Question: I have a combobox which has checkbox as its combobox.itemtemplate.
'''
<ComboBox Name="comboBoxTest"
SelectedValuePath="Test"
SelectedItem="{Binding SelectedTest, Mode=TwoWay, UpdateSourceTrigger=PropertyChanged}"
SelectedValue="{Binding SelectedTest, Mode=TwoWay, UpdateSourceTrigger=PropertyChanged}"
ItemsSource="{Binding Test, Mode=TwoWay, UpdateSourceTrigger=PropertyChanged}"
TextBoxBase.TextChanged ="comboBoxTest_TextChanged" Grid.ColumnSpan="2"
TextSearch.TextPath="Model" >
<ComboBox.ItemTemplate>
<DataTemplate>
<CheckBox Name="checkBoxTest"
Content="{Binding Test}"
Click="checkBoxTest_Click"/>
</DataTemplate>
</ComboBox.ItemTemplate>
</ComboBox>
'''
An "--Select All--" item has been add into the result list when the result list is produced.

When user checks on the "All" item, the other checkboxes should be checked as well.
I am using the codes below but it doesn't work.
'''
if (checkBoxTest.Content.ToString().Equals("--Select All--"))
{
foreach (object item in comboBoxTest.Items)
{
ComboBoxItem comboBoxItem = comboBoxTest.ItemContainerGenerator.ContainerFromItem(item) as ComboBoxItem;
FrameworkElement element = comboBoxItem.ContentTemplate.LoadContent() as FrameworkElement;
CheckBox checkBox = element.FindName("checkBoxTest") as CheckBox;
checkBox.IsChecked = true;
}
}
'''
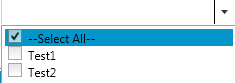
Answer: There are few issues in your code let me first tell you about those issue.
1. your if condition for identifying the "Select All" checkbox is incorrect. Your need to use Contains() instead of equals()
2. The checkbox you are fetching is not the correct one within the comboBox Item. If you try to see the checkBox.Content property you will see null as result.
See below code to select all the checkboxes within the comboBox when "Select All" checkbox is checked.
Your Checkbox Click event should be as below.
'''
private void checkBoxTest_Click(object sender, RoutedEventArgs e)
{
CheckBox checkBoxTest = e.Source as CheckBox;
if (checkBoxTest == null)
return;
if (checkBoxTest.Content.ToString().Contains("Select All") && checkBoxTest.IsChecked == true)
{
foreach (object item in comboBoxTest.Items)
{
ComboBoxItem comboBoxItem = comboBoxTest.ItemContainerGenerator.ContainerFromItem(item) as ComboBoxItem;
if (comboBoxItem == null)
{
return;
}
CheckBox checkBox = FindVisualChildByName<CheckBox>(comboBoxItem, "checkBoxTest");
checkBox.IsChecked = true;
}
}
}
'''
I have added a new method to fetch the visual child within any element from the name of the child and its type.
'''
private static T FindVisualChildByName<T>(DependencyObject parent, string name) where T : DependencyObject
{
for (int i = 0; i < VisualTreeHelper.GetChildrenCount(parent); i++)
{
var child = VisualTreeHelper.GetChild(parent, i);
string controlName = child.GetValue(NameProperty) as string;
if (controlName == name)
{
return child as T;
}
T result = FindVisualChildByName<T>(child, name);
if (result != null)
return result;
}
return null;
}
'''